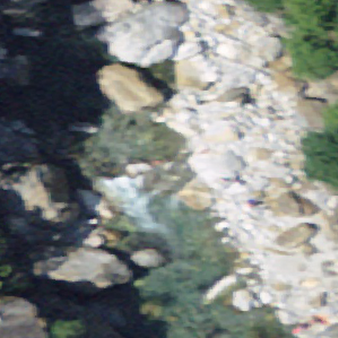
Label: bouldering_area